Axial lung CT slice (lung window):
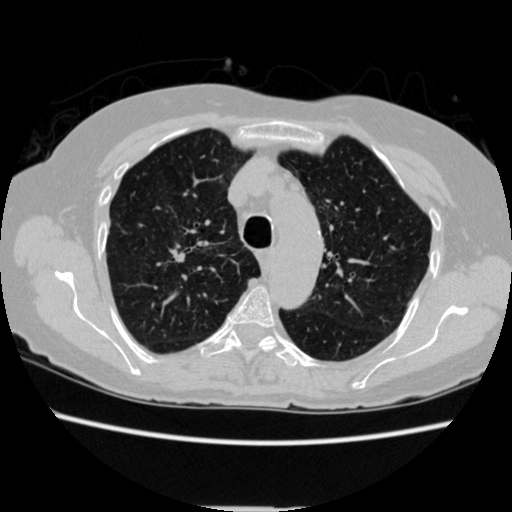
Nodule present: no